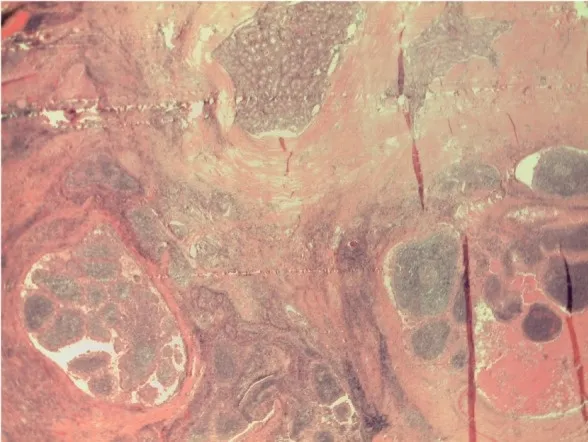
Landscape of papillary carcinoma with two components: bottom left the Warthin-like and upper middle-right the sclerosing ones.
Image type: pathology (h&e)